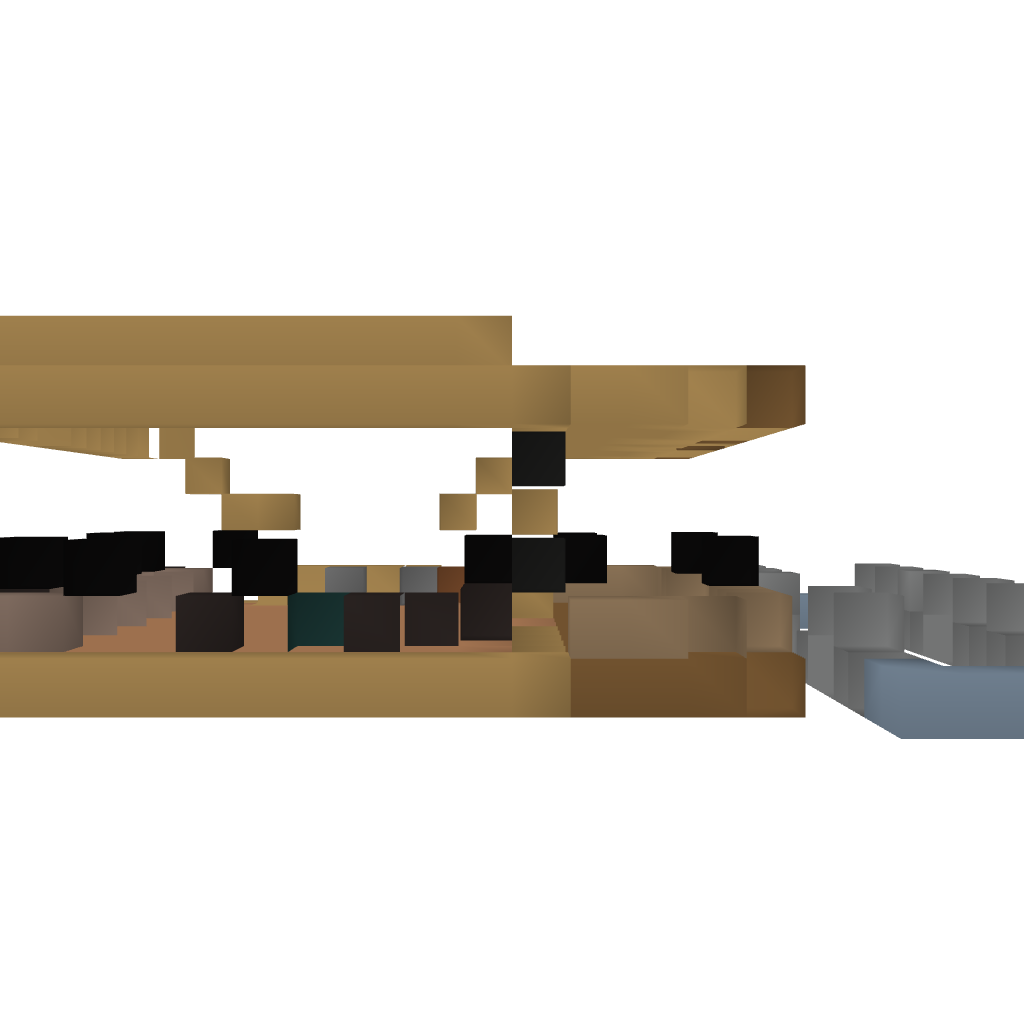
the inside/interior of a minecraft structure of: Zombie Survival House